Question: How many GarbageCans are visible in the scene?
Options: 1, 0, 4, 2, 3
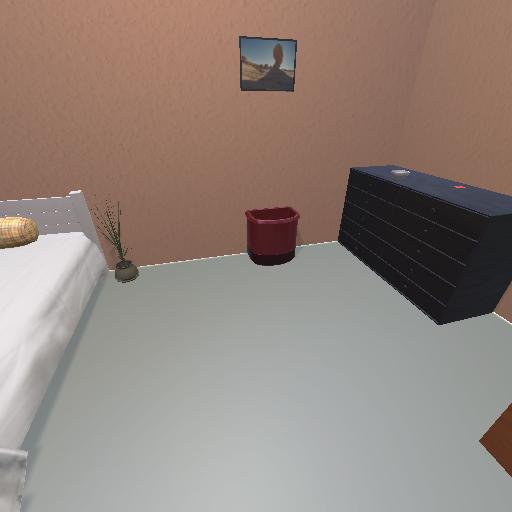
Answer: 1